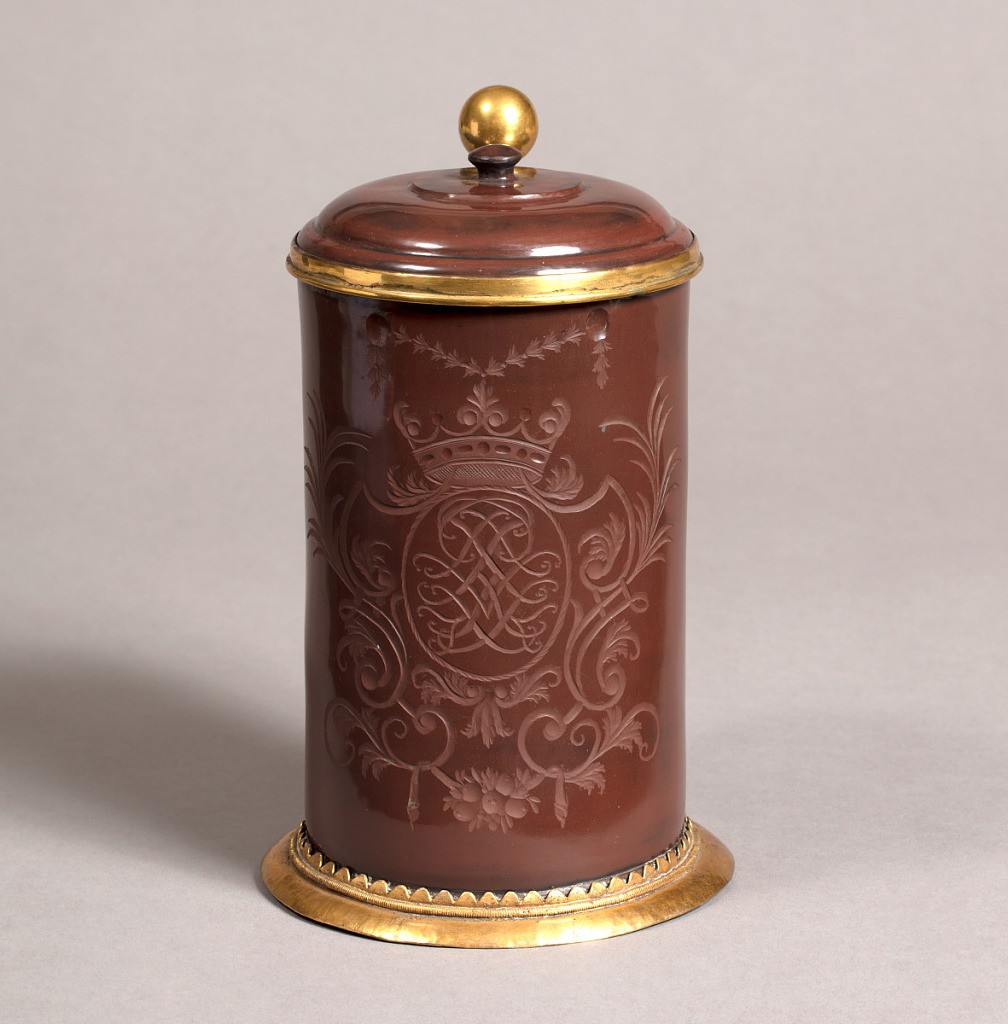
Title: Böttger Stoneware Tankard
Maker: Meissen Porcelain Manufactory, German, active from 1710 to the present
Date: ca. 1715
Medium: stoneware, silver, gold
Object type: tankard
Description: Cylindrical, slightly tapering toward top. Flat domed cover with simple button knob, held by ring mounting and hinge on shoulder of curving flat strap handle. Mount on foot, with triangular tongues holding the base of the tankard. Exterior of tankard, and both surfaces of cover, polished. Tankard engraved on face with interlacing cipher in framework of scrolls, under a crown.